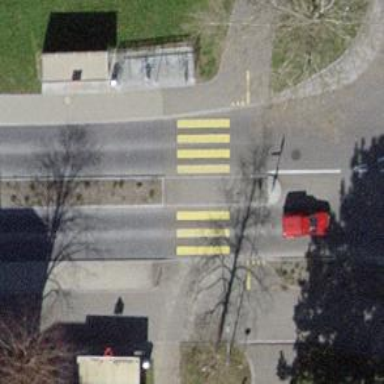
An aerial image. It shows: Crossing on cycleway.